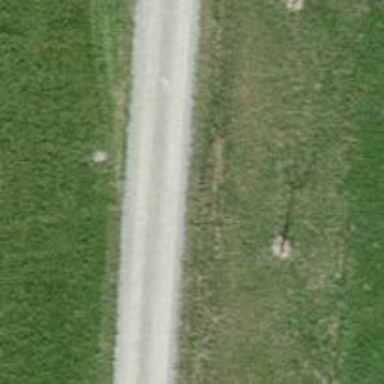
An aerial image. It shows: Track with fine gravel surface of grade2 quality.